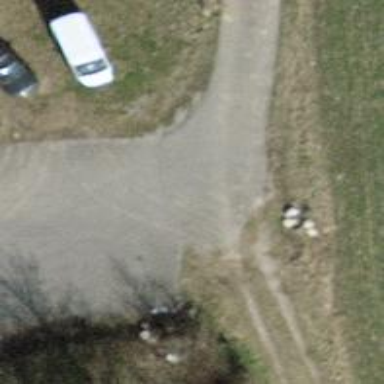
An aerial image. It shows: Gate.